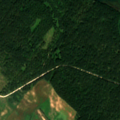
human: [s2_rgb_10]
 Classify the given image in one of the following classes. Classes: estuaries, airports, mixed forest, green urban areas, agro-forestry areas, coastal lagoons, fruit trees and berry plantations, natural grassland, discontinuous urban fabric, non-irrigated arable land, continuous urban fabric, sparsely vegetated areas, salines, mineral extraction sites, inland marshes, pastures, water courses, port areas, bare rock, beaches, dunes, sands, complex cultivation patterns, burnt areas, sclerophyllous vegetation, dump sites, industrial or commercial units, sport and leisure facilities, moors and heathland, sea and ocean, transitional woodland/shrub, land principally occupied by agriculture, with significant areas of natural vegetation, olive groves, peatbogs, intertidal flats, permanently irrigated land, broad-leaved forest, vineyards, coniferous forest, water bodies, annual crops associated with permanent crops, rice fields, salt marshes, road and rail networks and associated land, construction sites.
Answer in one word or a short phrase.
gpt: non-irrigated arable land, coniferous forest, water bodies